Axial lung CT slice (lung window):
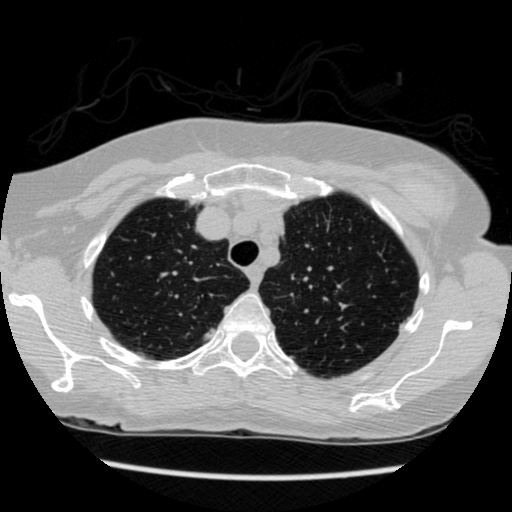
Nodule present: no